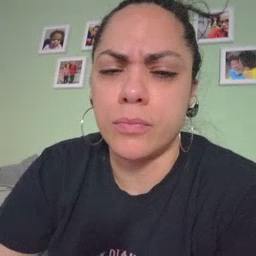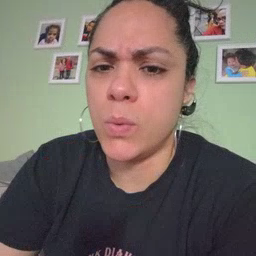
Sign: old